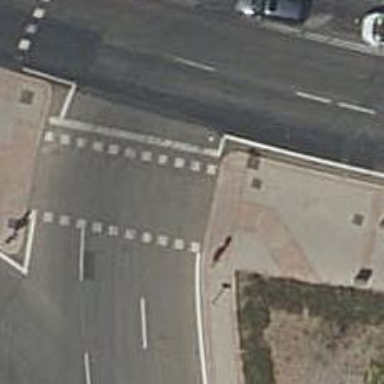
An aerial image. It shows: Road with traffic signals.